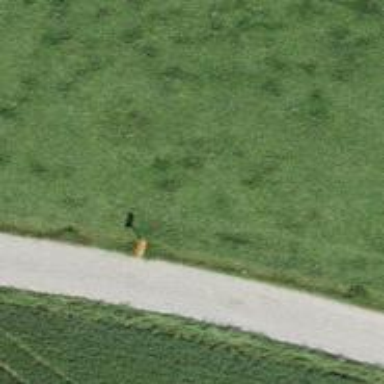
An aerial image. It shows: Aerial marker.